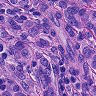
Metastatic tissue present: yes